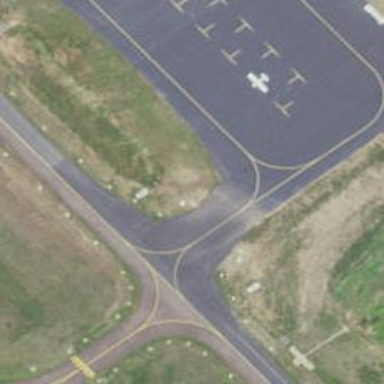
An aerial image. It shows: View of taxiway at the airport.